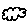
Label: cloud